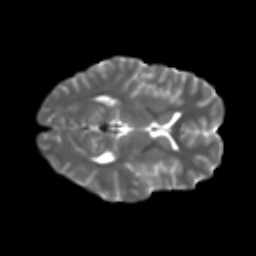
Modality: T2w
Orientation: axial
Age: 23
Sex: female
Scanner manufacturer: ge
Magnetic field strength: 3 T
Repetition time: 7.8 s
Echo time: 0.0606 s